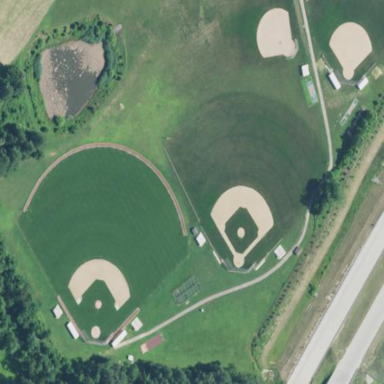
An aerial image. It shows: Baseball pitch for leisure land activities.